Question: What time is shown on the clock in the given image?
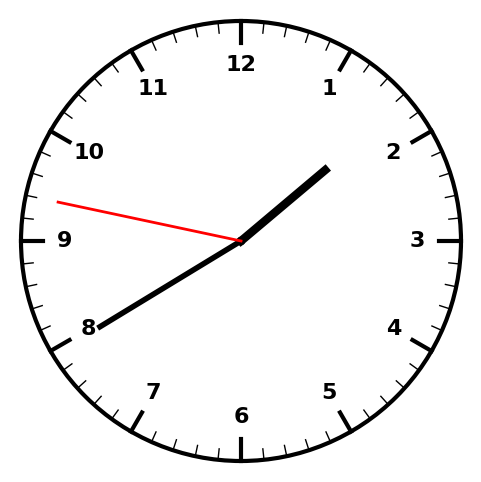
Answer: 01:39:47